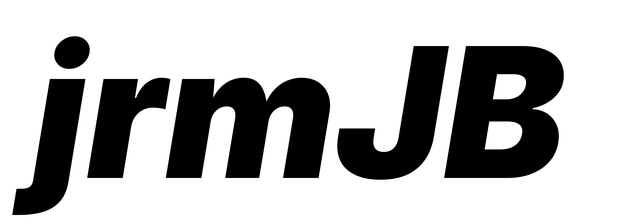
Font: Inter-Italic_Black_Italic